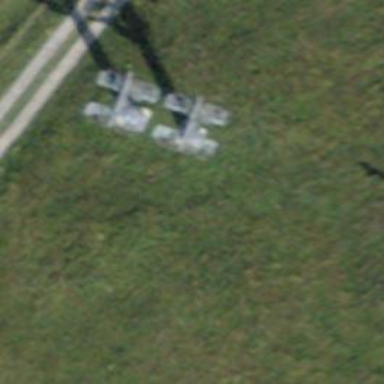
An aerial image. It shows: Pylon used for aerialway.